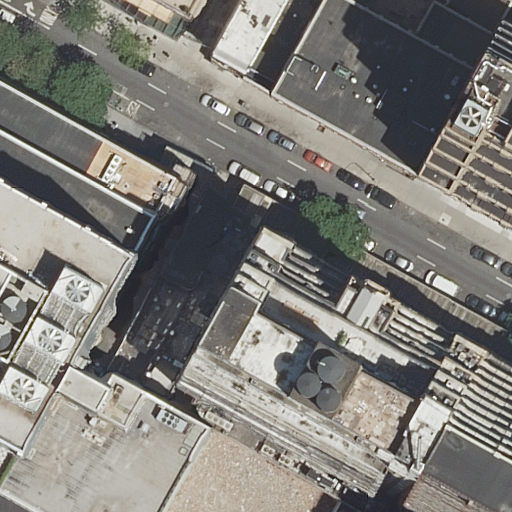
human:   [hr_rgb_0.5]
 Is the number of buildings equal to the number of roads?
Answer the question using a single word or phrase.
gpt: no

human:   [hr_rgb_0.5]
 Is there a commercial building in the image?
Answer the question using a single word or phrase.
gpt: no

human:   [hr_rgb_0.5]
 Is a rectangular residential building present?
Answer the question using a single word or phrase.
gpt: yes

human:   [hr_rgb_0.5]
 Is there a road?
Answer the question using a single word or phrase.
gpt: yes

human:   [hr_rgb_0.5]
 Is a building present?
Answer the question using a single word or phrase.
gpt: yes

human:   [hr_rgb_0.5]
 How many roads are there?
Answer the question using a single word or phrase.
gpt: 2

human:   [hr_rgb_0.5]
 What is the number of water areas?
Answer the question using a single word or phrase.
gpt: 0

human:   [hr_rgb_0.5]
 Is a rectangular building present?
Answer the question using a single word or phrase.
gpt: yes

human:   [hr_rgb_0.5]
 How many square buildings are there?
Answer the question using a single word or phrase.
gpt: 0

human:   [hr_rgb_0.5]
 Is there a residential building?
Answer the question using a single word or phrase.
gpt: yes

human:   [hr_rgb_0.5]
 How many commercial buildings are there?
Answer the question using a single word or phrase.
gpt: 0

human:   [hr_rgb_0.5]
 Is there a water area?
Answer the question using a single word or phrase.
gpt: no

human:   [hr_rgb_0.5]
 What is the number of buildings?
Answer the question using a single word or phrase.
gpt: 12

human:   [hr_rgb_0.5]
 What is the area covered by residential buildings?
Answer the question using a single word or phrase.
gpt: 8261m2

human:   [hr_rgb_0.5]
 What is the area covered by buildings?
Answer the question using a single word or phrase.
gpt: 8596m2

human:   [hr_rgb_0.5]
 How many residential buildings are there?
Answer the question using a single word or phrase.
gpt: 11

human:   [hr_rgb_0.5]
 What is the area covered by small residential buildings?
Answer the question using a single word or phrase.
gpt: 24m2

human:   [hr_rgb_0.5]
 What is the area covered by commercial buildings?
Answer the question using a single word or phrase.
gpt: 0m2

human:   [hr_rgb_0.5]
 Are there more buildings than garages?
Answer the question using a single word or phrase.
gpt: yes

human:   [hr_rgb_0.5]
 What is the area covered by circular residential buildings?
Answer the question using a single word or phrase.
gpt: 0m2

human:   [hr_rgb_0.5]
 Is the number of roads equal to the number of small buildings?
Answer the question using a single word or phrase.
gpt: no

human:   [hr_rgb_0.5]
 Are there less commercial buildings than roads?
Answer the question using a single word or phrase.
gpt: yes

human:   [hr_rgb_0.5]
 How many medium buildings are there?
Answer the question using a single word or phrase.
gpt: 5

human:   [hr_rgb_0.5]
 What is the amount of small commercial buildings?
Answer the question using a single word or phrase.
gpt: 0

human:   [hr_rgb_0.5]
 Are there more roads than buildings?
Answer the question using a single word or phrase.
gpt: no

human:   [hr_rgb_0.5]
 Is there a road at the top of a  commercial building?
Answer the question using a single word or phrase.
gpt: no

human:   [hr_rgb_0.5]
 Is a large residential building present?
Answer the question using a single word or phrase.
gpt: yes

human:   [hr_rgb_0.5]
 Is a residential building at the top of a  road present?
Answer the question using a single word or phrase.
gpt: yes

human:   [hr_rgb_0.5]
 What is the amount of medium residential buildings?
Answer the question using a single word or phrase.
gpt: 4

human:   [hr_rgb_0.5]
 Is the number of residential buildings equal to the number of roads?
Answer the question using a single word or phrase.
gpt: no

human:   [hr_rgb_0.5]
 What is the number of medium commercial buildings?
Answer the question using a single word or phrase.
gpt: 0

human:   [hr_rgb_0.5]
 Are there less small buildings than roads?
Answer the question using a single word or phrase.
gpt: no

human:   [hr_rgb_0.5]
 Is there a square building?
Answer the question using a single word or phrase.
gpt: no

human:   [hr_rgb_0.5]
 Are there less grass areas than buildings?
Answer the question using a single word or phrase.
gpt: yes

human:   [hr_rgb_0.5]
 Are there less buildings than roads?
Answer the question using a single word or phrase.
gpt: no

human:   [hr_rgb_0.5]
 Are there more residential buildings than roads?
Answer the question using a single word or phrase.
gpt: yes

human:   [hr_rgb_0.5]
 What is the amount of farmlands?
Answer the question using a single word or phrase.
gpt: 0

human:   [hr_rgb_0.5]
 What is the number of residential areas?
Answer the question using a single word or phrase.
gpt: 0

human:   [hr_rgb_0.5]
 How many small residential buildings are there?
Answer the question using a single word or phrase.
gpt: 3

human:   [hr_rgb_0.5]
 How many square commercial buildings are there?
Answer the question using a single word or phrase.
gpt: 0

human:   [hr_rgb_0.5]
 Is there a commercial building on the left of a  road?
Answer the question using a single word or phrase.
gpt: no

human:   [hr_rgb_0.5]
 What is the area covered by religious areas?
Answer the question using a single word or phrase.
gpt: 0m2

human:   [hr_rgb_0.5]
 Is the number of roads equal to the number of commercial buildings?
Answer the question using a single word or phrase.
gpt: no

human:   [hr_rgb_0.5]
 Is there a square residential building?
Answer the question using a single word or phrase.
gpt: no

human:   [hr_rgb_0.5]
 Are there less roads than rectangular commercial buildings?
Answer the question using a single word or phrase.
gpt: no

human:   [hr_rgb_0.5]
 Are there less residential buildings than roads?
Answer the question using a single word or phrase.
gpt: no

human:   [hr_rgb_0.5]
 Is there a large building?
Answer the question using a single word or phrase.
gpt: yes

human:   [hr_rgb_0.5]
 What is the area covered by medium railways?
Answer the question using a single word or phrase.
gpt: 0m2

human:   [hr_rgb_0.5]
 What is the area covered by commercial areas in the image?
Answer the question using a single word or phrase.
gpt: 0m2

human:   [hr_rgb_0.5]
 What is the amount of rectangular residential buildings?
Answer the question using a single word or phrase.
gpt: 8

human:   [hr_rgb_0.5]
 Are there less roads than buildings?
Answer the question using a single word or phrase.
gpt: yes

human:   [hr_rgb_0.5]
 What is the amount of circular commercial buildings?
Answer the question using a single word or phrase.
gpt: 0

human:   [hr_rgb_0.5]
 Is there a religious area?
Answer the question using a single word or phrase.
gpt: no

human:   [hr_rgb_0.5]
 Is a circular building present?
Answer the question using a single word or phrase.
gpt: no

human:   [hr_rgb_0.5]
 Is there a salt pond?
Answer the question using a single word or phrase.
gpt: no

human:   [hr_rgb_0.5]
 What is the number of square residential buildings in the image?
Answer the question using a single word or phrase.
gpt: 0

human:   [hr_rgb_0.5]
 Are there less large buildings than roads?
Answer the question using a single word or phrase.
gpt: no

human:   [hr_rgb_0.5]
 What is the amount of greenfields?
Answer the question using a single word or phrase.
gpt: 0

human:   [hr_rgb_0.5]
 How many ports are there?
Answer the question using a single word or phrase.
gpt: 0

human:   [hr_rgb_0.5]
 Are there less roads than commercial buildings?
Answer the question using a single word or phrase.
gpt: no

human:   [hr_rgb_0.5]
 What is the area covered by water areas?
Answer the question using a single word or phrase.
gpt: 0m2

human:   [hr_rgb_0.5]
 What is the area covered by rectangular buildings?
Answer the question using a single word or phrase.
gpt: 4553m2

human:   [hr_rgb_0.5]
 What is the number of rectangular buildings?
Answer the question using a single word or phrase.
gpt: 9

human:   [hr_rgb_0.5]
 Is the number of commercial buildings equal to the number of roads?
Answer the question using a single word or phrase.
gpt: no